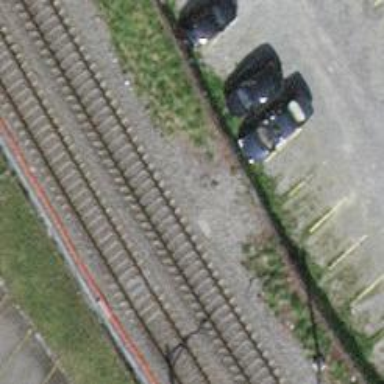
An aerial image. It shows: Rail siding with electrified tracks using contact line.